Field crop: maize
Growth stage: 2
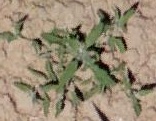
Species: atriplex